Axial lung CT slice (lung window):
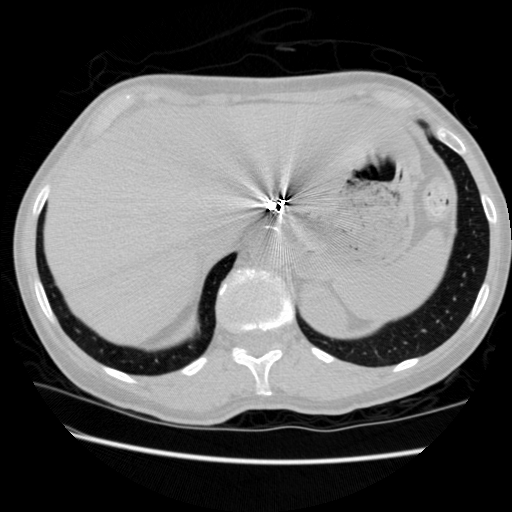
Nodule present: no